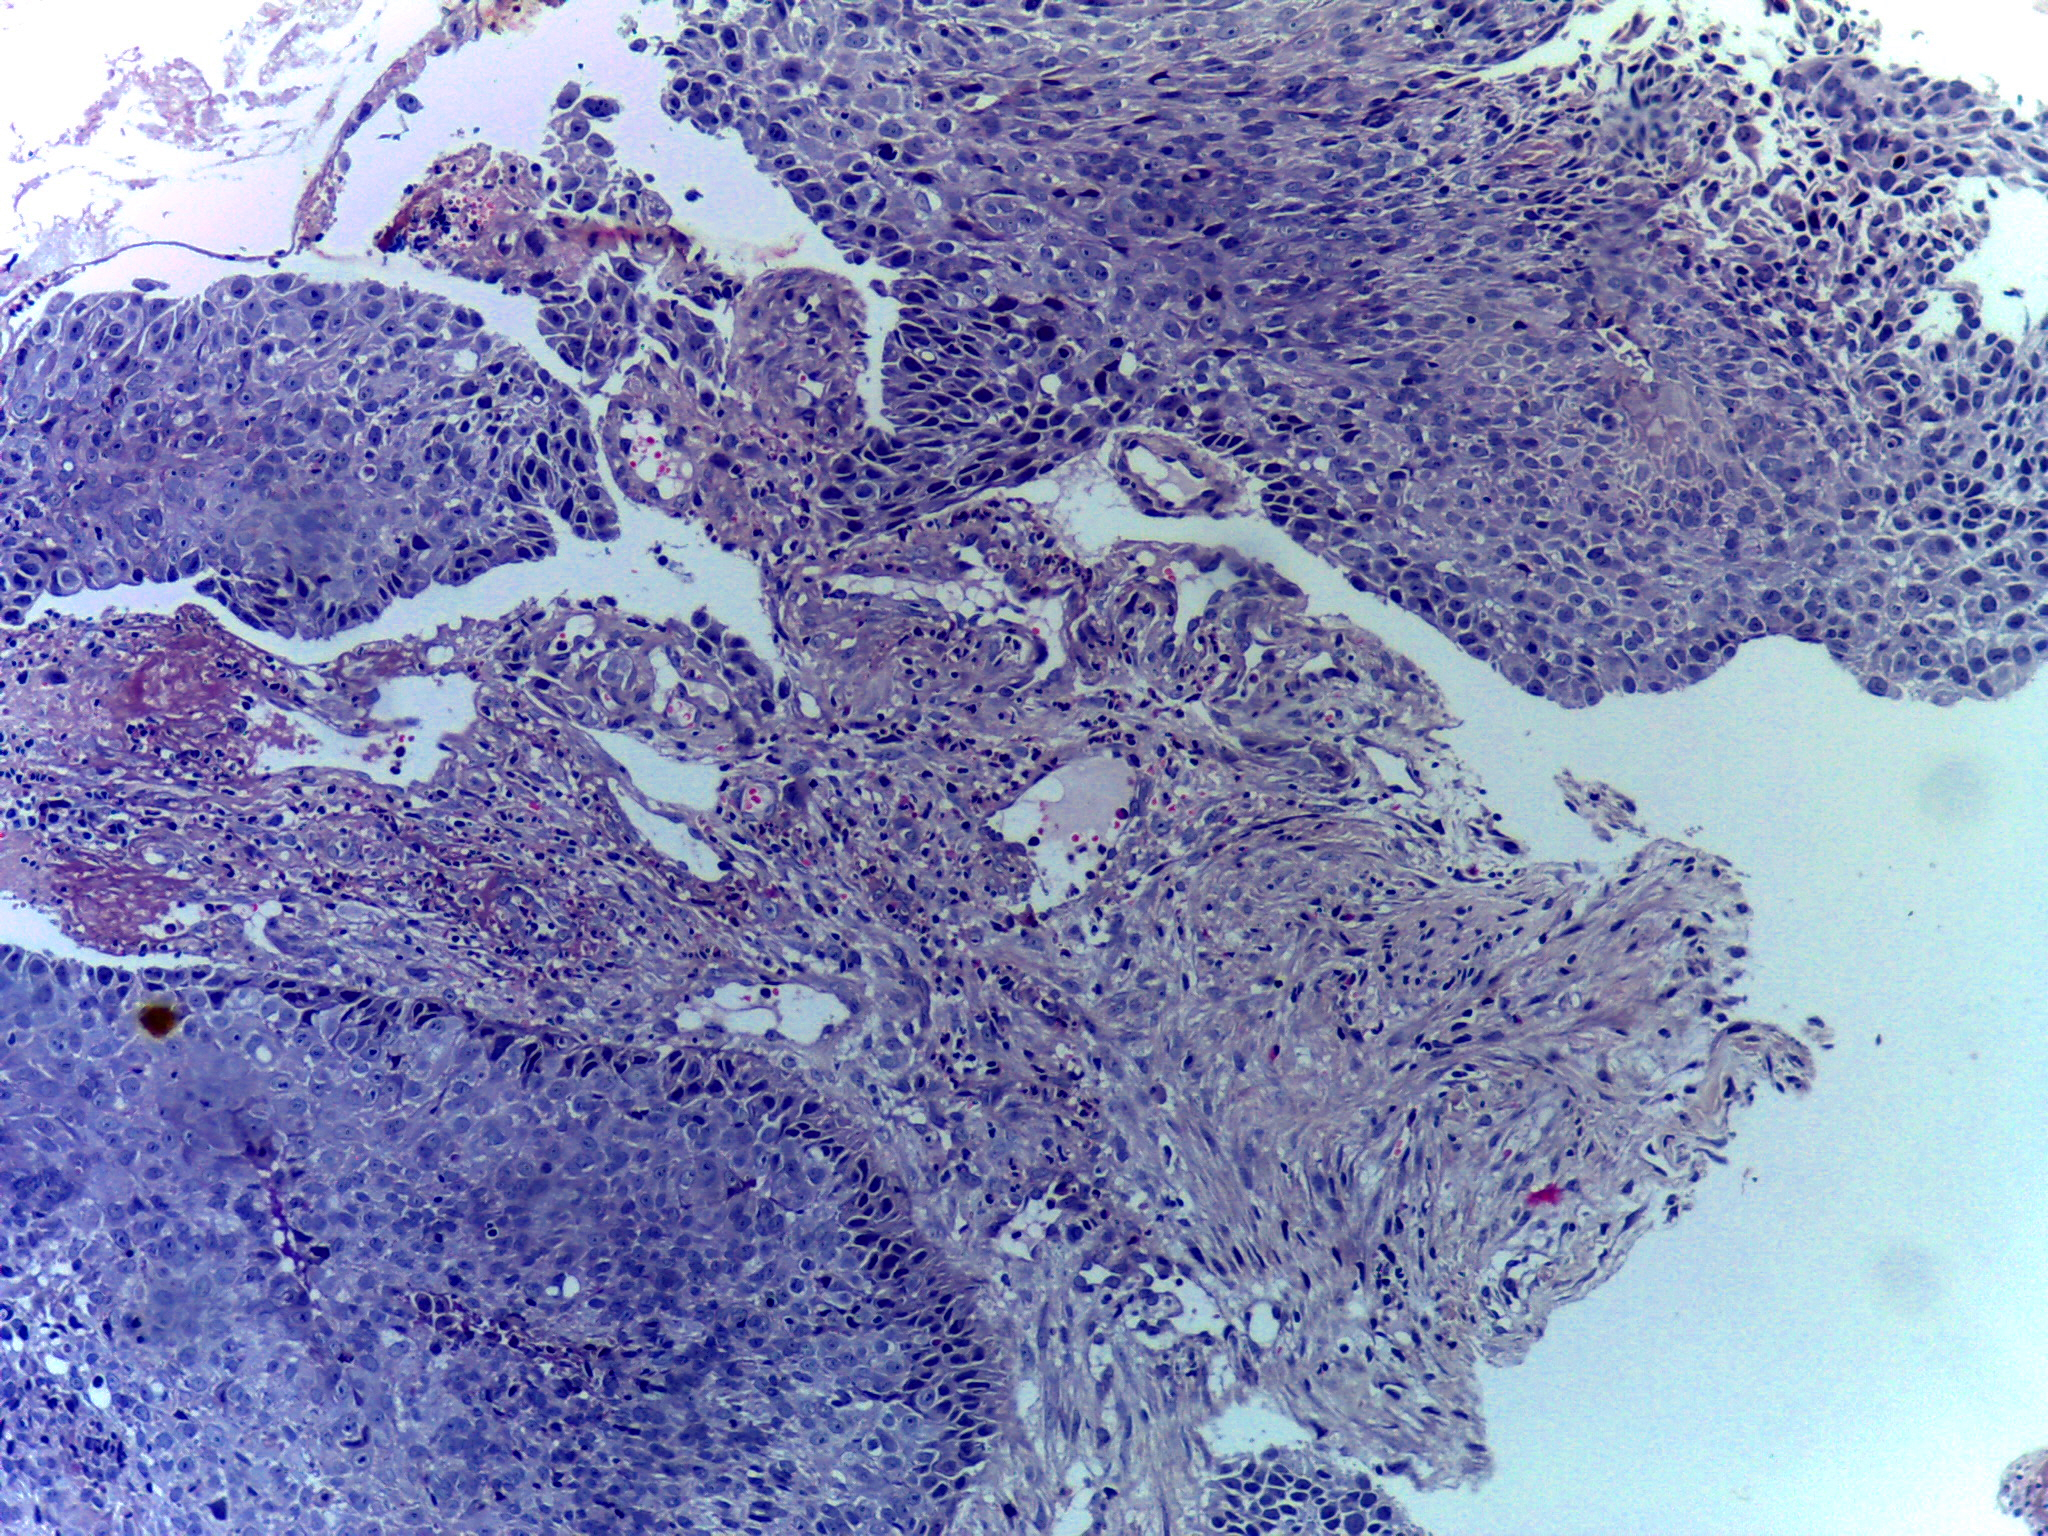
Diagnosis: OSCC